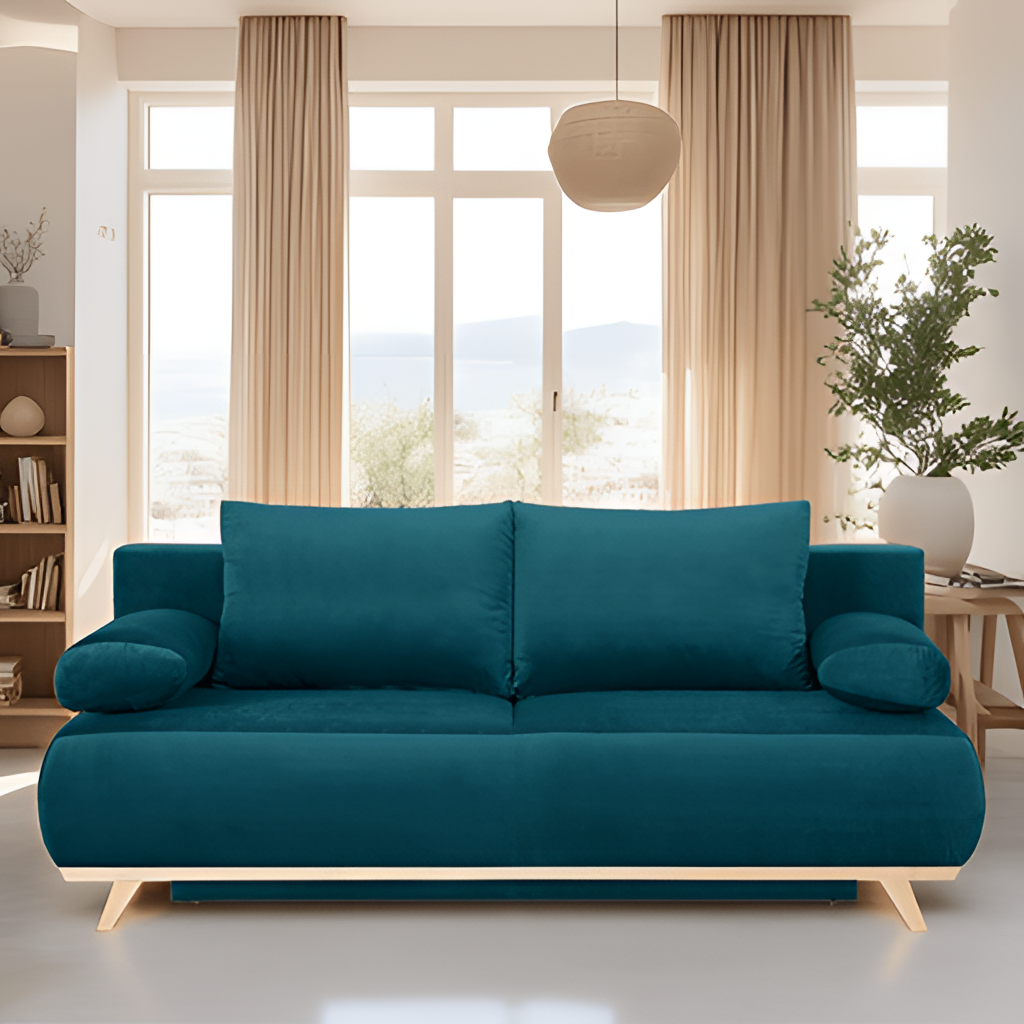
teal velvet sofa, living room, fabric wallpaper, with solid pattern, modern, wood flooring, with plank pattern